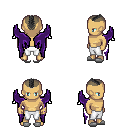
a pixel art fantasy rpg character, male body template, human, tanned skin, purple wings, white pants, gray short mohawk hairstyle, white slippers, four views (front, back, left, right), 2x2 character sprite sheet, small pixel art, hard edges, no anti-aliasing